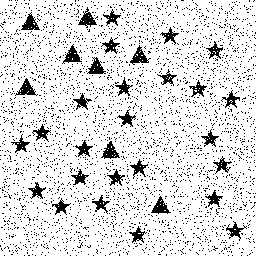
Squares: 0
Triangles: 8
Stars: 24
Total shapes: 32